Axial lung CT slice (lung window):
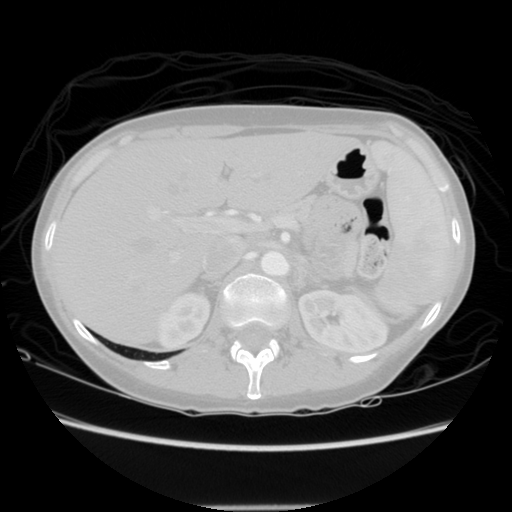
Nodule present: no